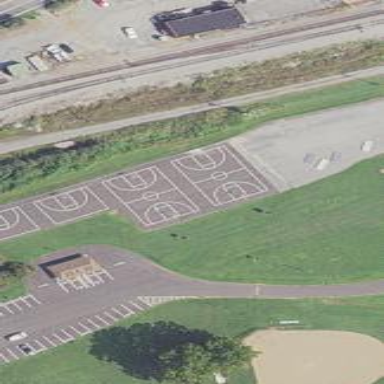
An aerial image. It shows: Basketball court on leisure land pitch.